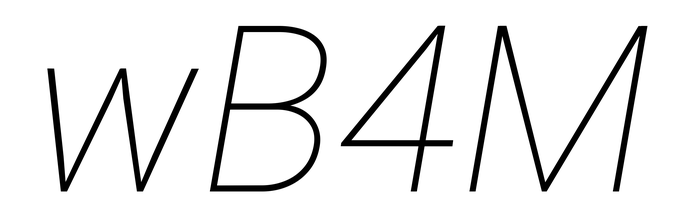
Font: Roboto-Italic_Thin_Italic